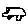
Label: car